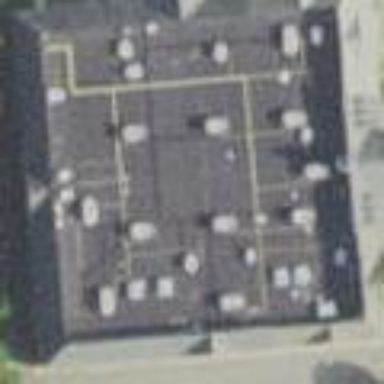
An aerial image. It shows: Building.